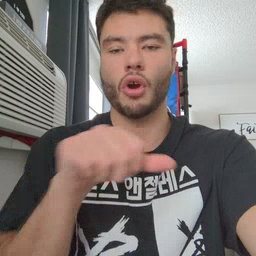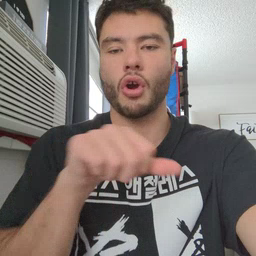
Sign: another